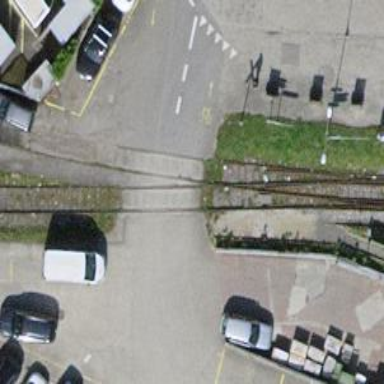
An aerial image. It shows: Railway level crossing.